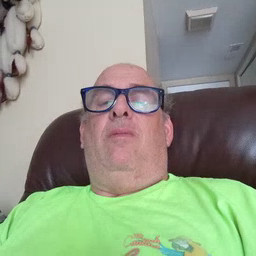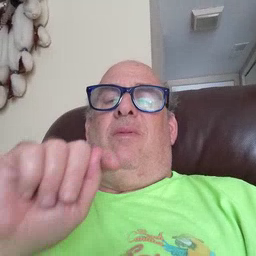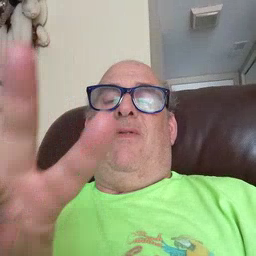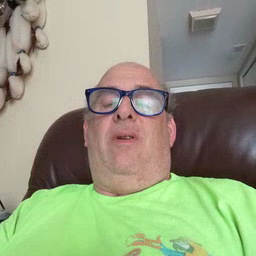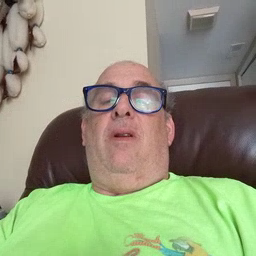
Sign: TV